Aerial crown-view tile of a tropical tree (Barro Colorado Island, Panama), acquired 20250915:
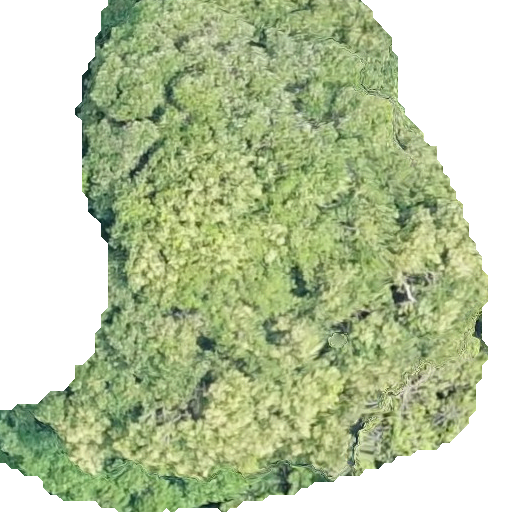
Species: Prioria copaifera
GBIF accepted scientific name: Prioria copaifera
Crown area: 267.233 m²